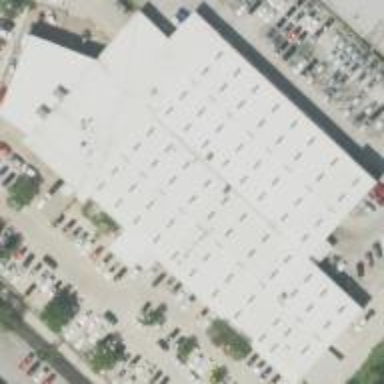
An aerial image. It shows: Building housing car shop.